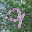
Label: 9